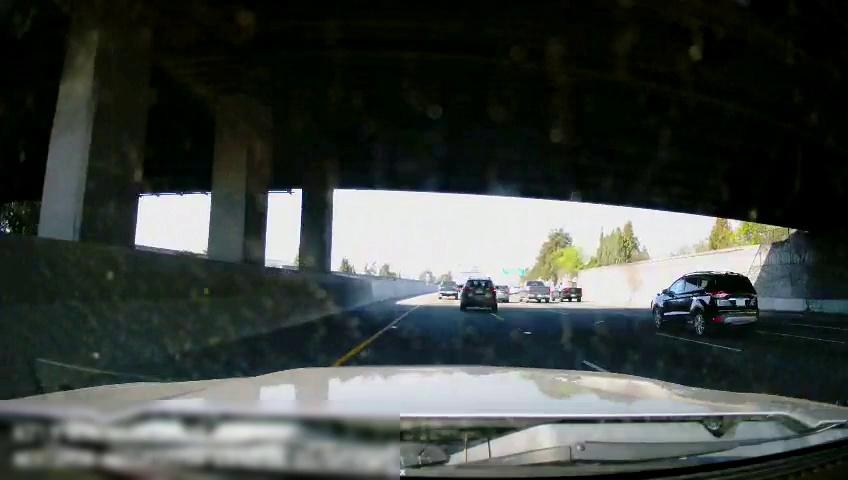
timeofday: Day
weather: Sunny
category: Drivable Space
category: Vehicles | Truck
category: Vehicles | Car
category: Vehicles | Truck
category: Vehicles | Truck
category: Vehicles | SUV
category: Vehicles | Car
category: Vehicles | SUV
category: Lanes | Alternate Lane
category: Lanes | Alternate Lane
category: Lanes | Alternate Lane
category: Lanes | Current Lane
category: Lanes | Current Lane